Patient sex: M
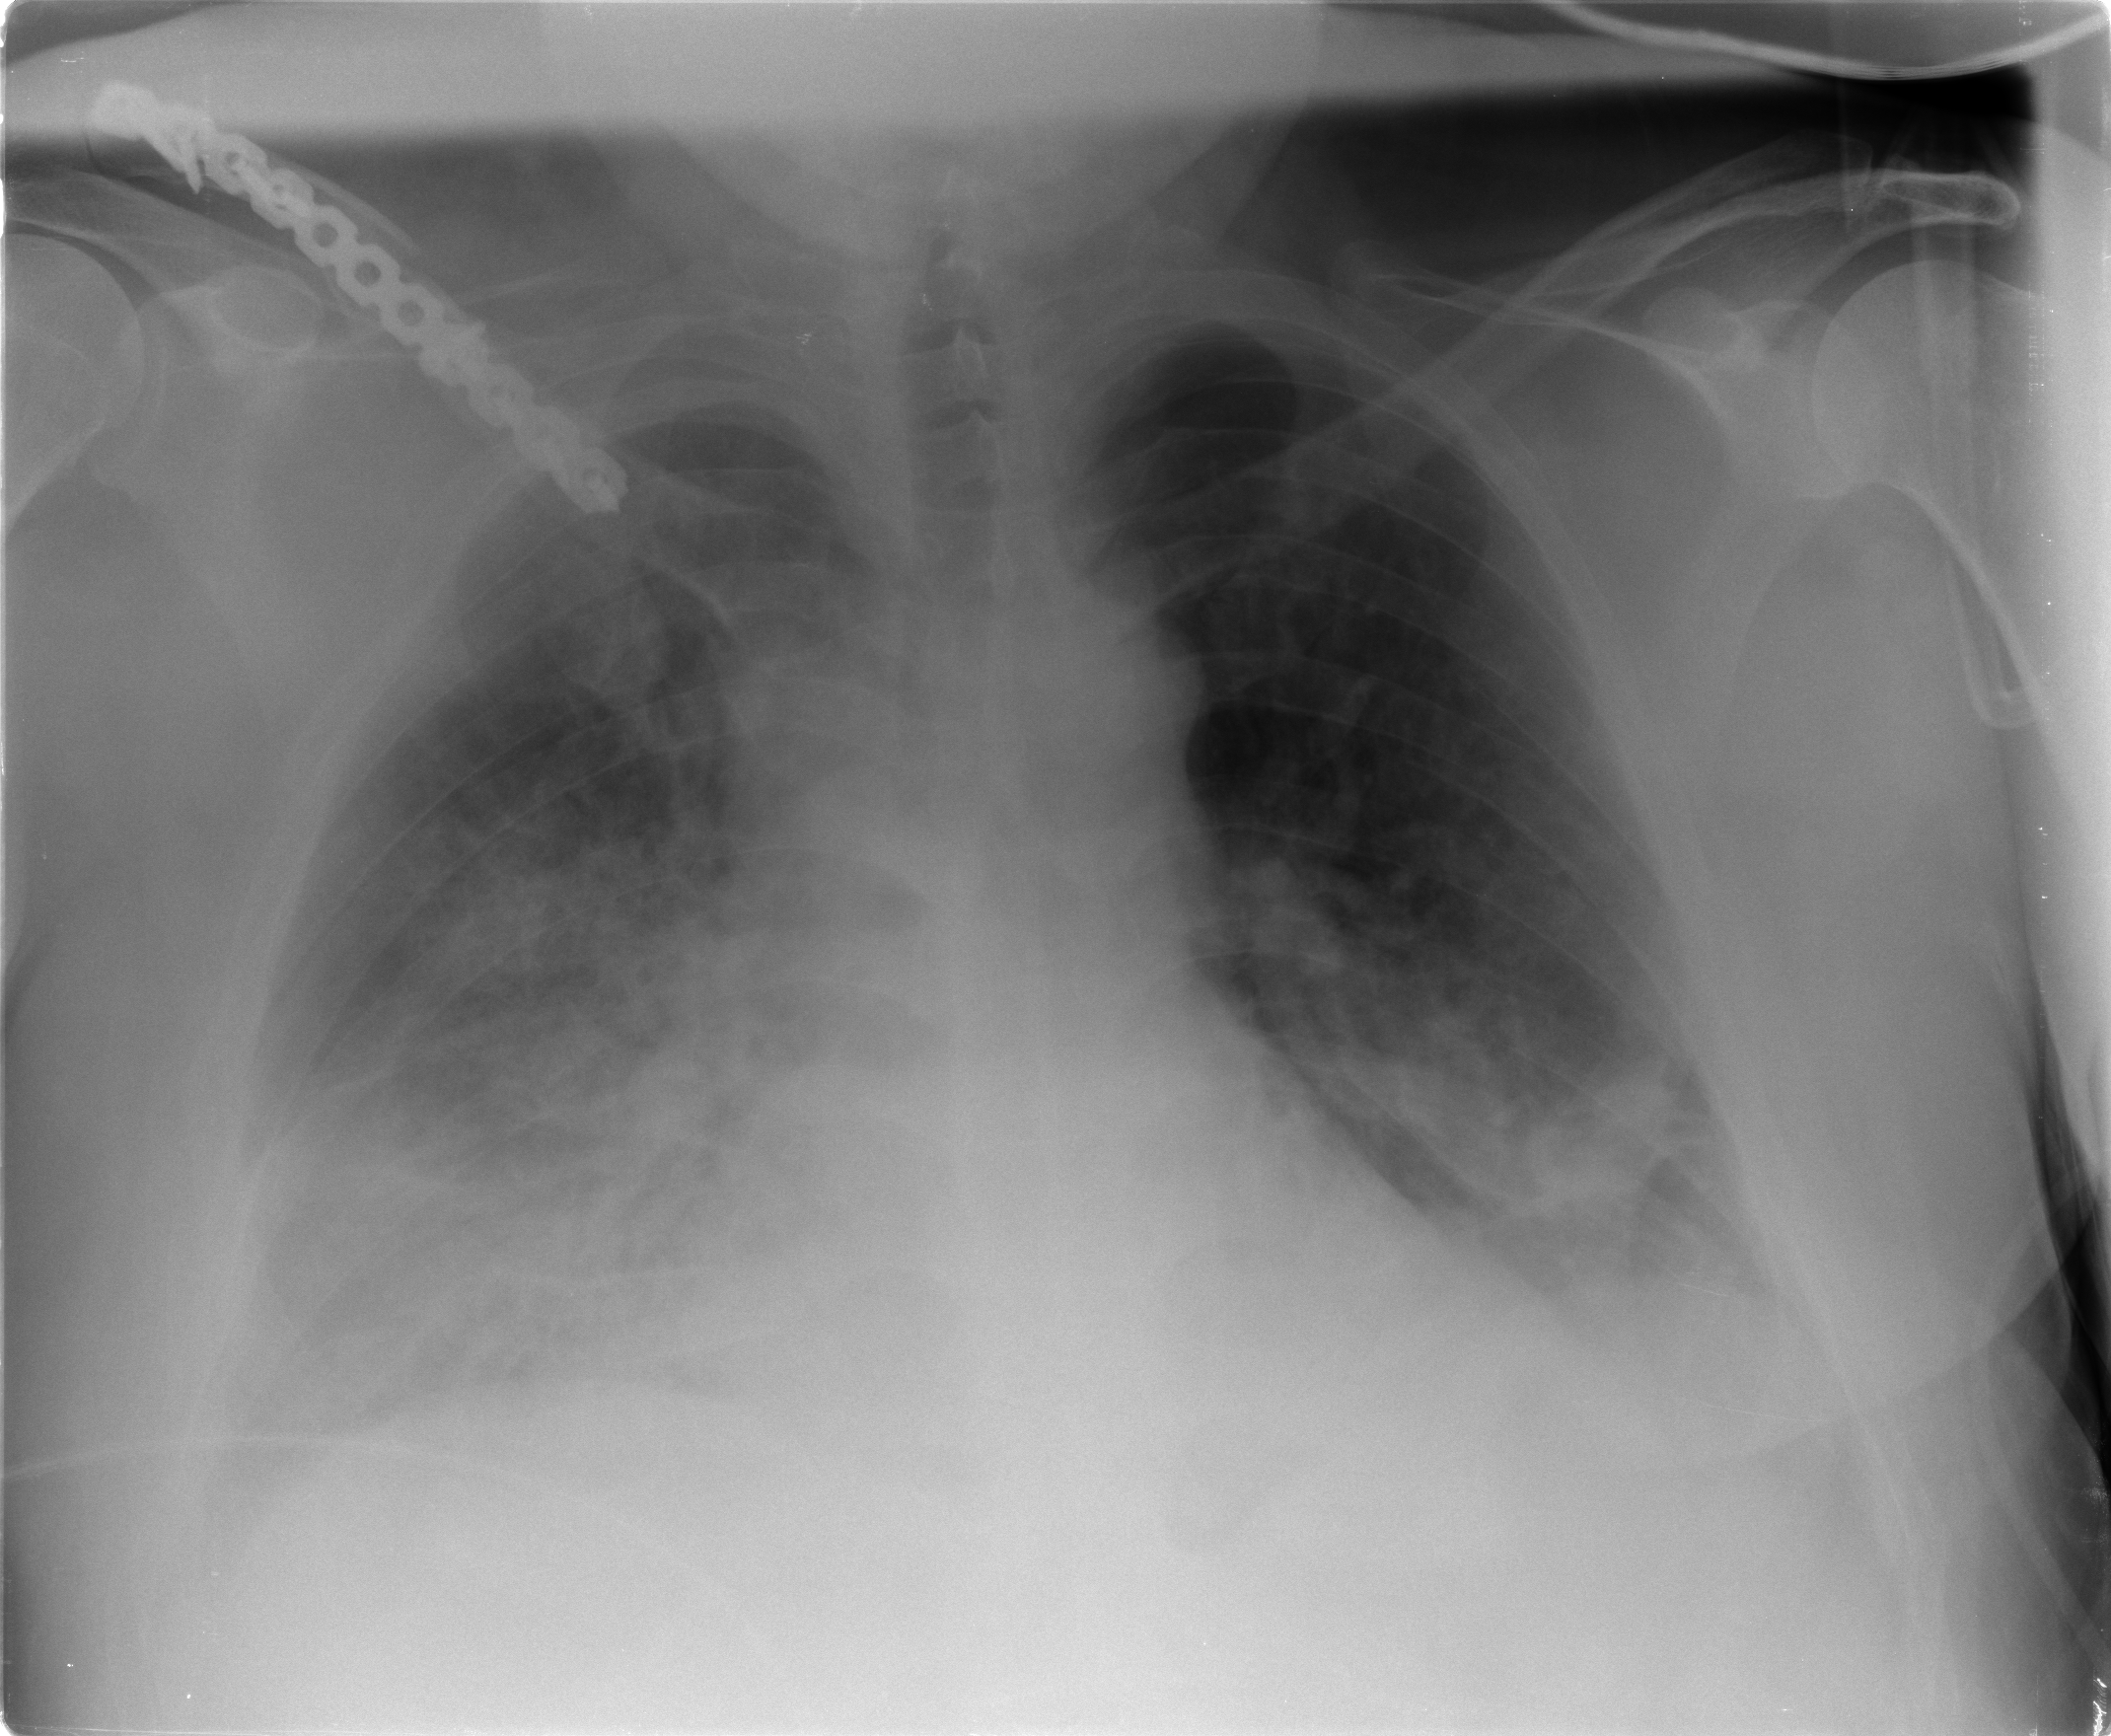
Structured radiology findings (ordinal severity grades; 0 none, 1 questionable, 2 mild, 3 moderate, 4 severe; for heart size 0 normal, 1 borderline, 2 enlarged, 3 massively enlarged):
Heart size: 1
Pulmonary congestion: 0
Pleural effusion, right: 2
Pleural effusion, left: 1
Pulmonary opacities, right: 2
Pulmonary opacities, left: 2
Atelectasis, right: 2
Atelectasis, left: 2